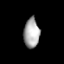
Tissue: lung
Cell type: Endothelial cells
Senescence score: 0.6236
Nuclear area (px): 453
Mean DAPI intensity: 170.084